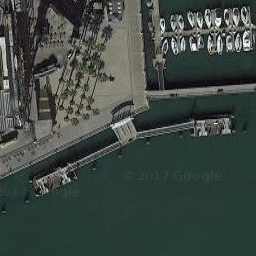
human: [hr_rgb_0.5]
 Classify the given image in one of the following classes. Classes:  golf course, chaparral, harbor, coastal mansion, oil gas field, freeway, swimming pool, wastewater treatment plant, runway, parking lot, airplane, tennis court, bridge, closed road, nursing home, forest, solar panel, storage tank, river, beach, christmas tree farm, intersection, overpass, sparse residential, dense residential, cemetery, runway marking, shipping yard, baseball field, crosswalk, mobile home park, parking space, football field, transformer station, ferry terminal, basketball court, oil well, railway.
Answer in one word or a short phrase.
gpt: ferry terminal